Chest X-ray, PA view. Patient: 34 years old, sex F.
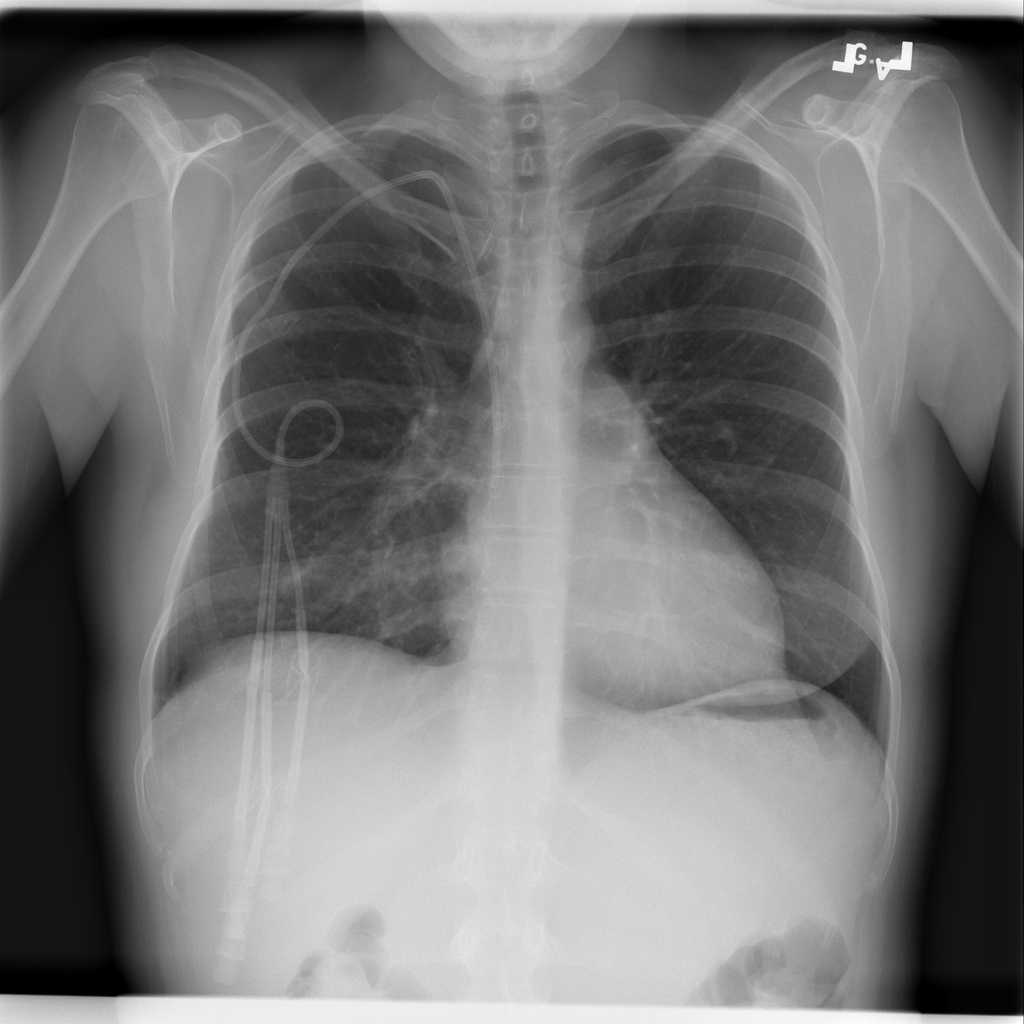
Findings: Effusion, Pneumothorax